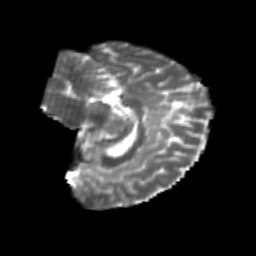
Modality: T2w
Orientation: sagittal
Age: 25
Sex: female
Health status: healthy
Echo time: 0.074 s